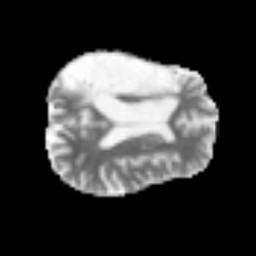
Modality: MD
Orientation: axial
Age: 54
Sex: male
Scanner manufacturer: siemens
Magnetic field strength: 3 T
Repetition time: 4.4 s
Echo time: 0.1 s